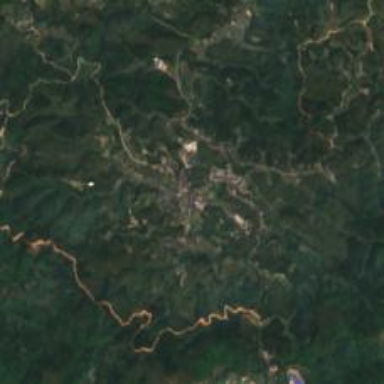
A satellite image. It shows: Ethnic township within town.